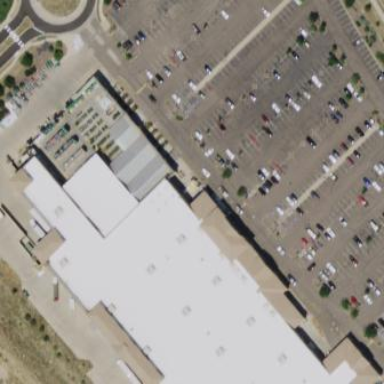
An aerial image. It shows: Retail area.